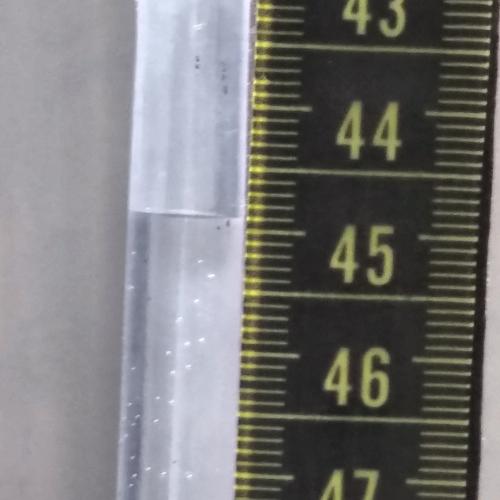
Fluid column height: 44.9 cm